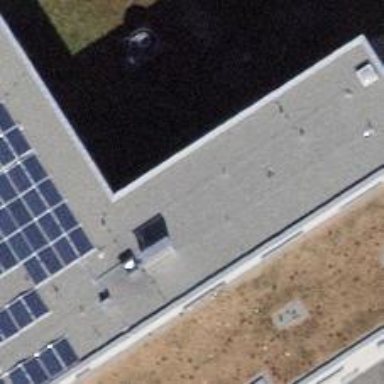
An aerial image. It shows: Charging station.